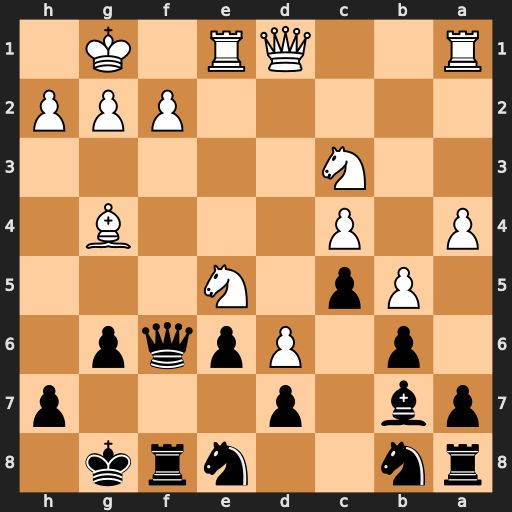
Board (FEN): rn2nrk1/pb1p3p/1p1Ppqp1/1Pp1N3/P1P3B1/2N5/5PPP/R2QR1K1
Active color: b
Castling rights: -
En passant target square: -
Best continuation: Qxf2+ Kh1 Qxg2#